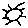
Label: sun